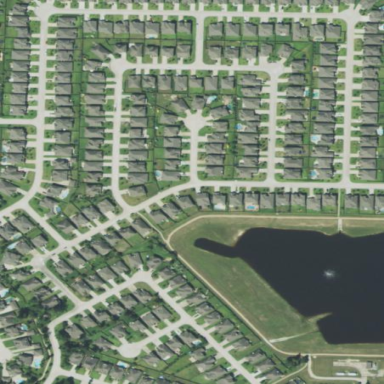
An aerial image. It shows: Residential neighbourhood.